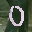
Label: 0